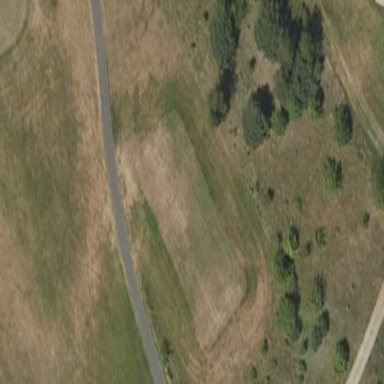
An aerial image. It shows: Golf tee.